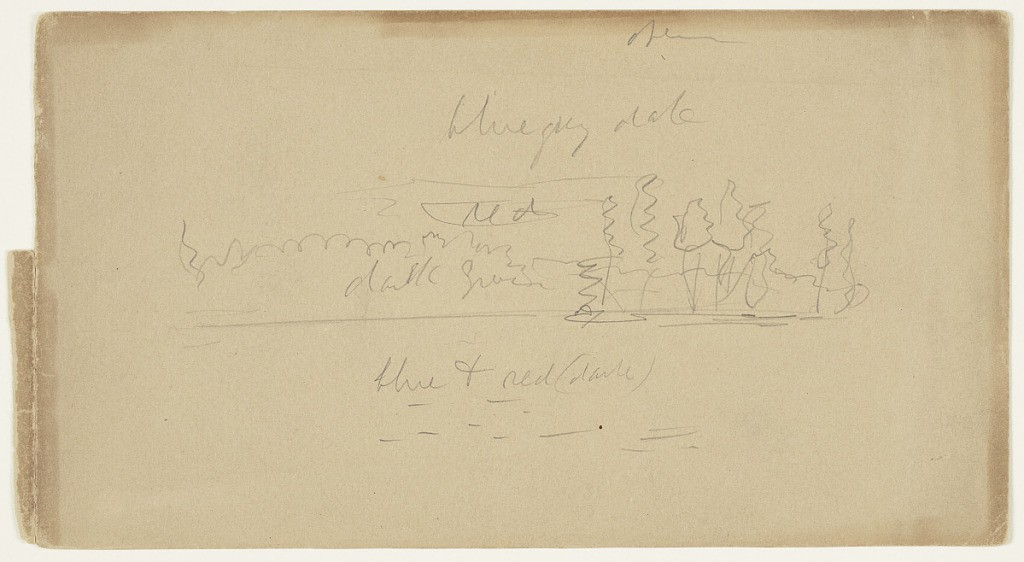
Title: Sunset over Lake Millinocket, Maine
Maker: Frederic Edwin Church, American, 1826–1900
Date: probably 1876
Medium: Graphite on tan wove paper
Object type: Drawing
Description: Landscape sketch showing a view of a sunset over Lake Millinocket in Maine. The lake's rippling waters extend from the foreground to the middle distance, where they encounter a wooded island at right and the opposite shoreline--also heavily wooded--that forms the horizon in the background. Above, wispy clouds are vibrantly illuminated by the light of the setting sun in an otherwise open sky.